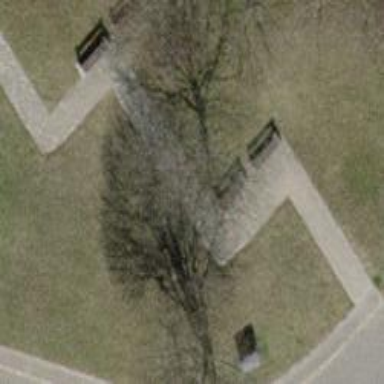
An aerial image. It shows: Brown bench in the vicinity.